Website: bh-photo
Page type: gifting
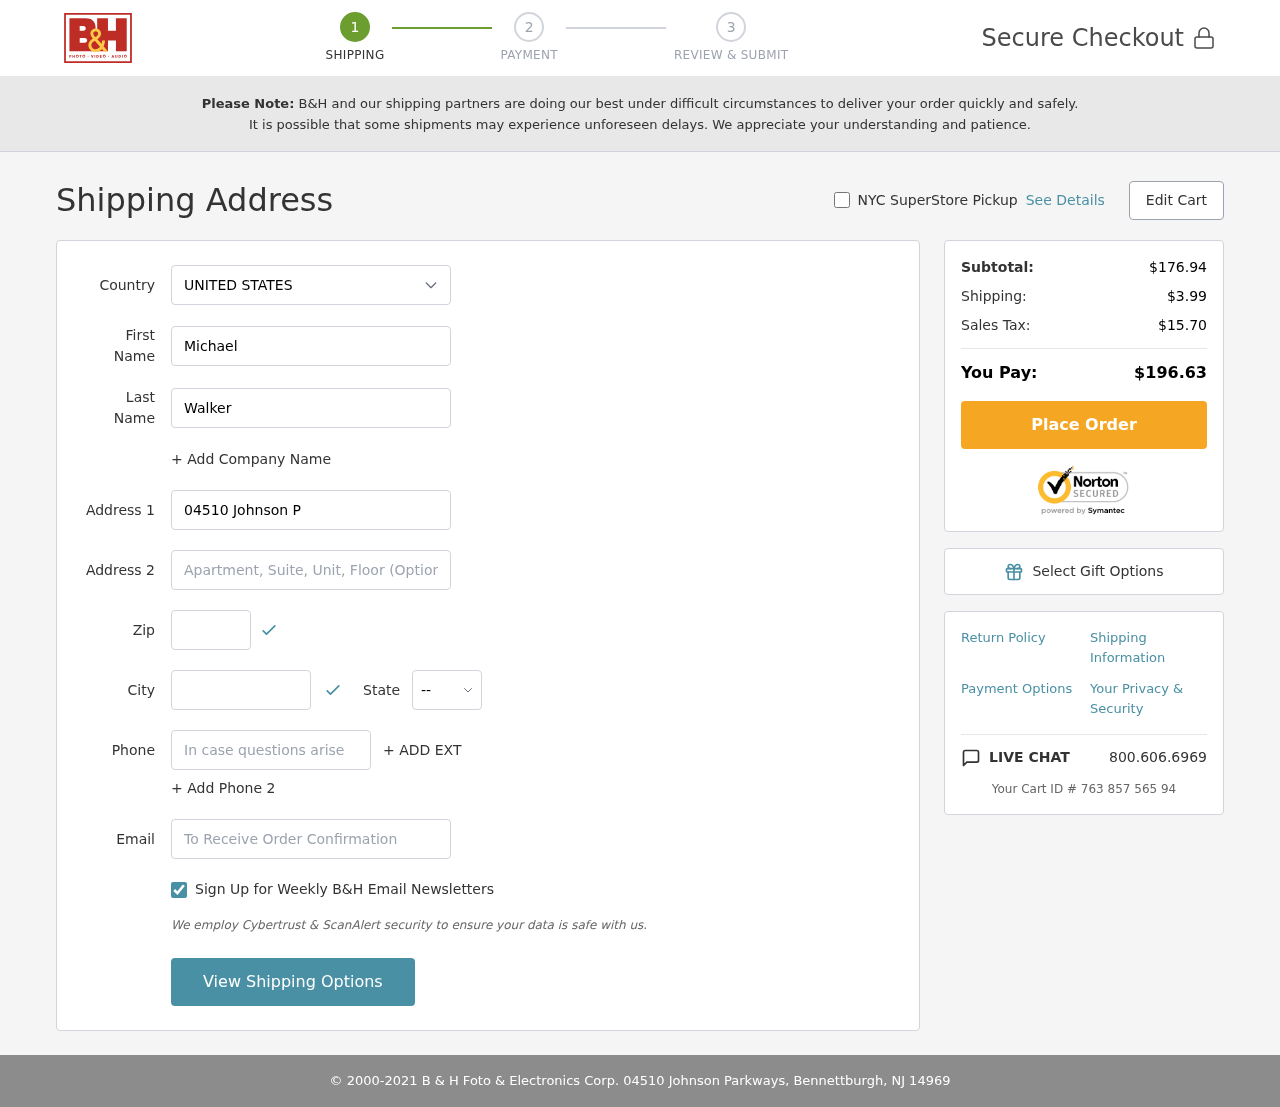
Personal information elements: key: PII_CITY
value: Bennettburgh
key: PII_COUNTRY
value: United States
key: PII_EMAIL
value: michael.walker@hotmail.com
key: PII_FIRSTNAME
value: Michael
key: PII_LASTNAME
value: Walker
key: PII_PHONE
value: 9433333410
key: PII_POSTCODE
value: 14969
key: PII_STATE_ABBR
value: NJ
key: PII_STREET
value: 04510 Johnson Parkways
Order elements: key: ORDER_SUBTOTAL
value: $176.94
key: ORDER_SHIPPING_COST
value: $3.99
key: ORDER_TAX
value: $15.70
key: ORDER_TOTAL
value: $196.63
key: ORDER_ID
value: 763 857 565 94